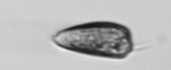
Label: Prorocentrum_triestinum